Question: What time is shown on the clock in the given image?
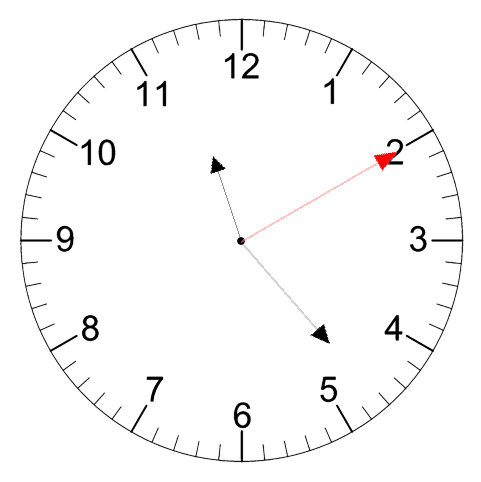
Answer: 11:23:10